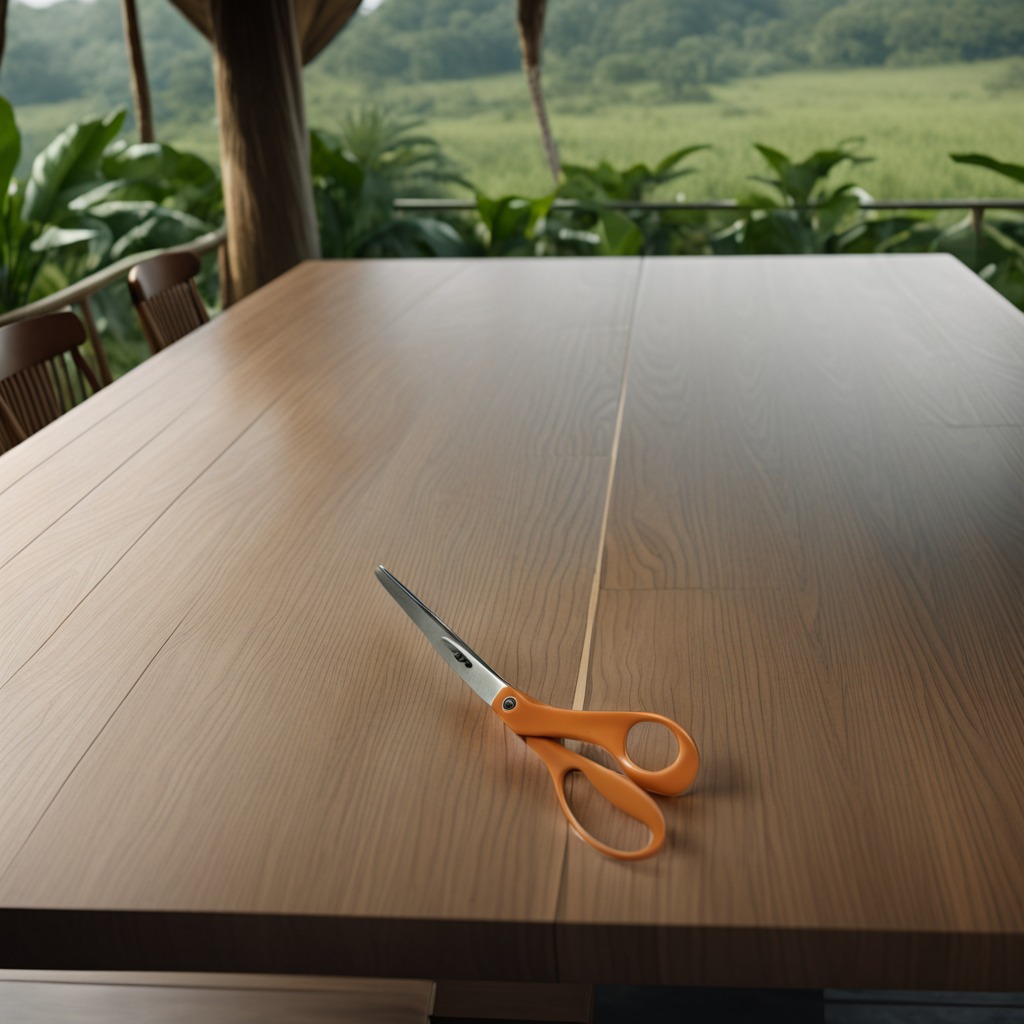
A scissor is lying on the wooden table.